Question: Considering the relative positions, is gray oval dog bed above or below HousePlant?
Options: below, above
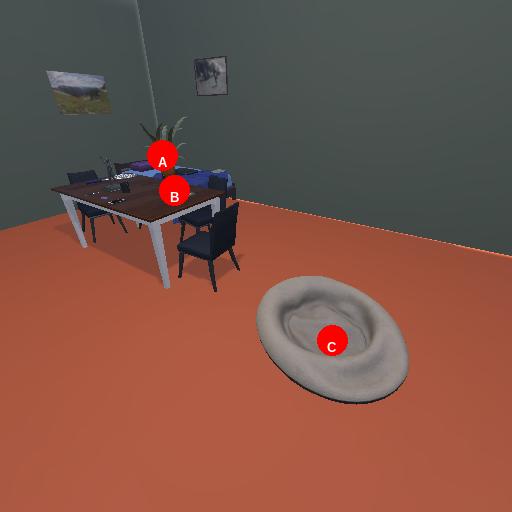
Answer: below